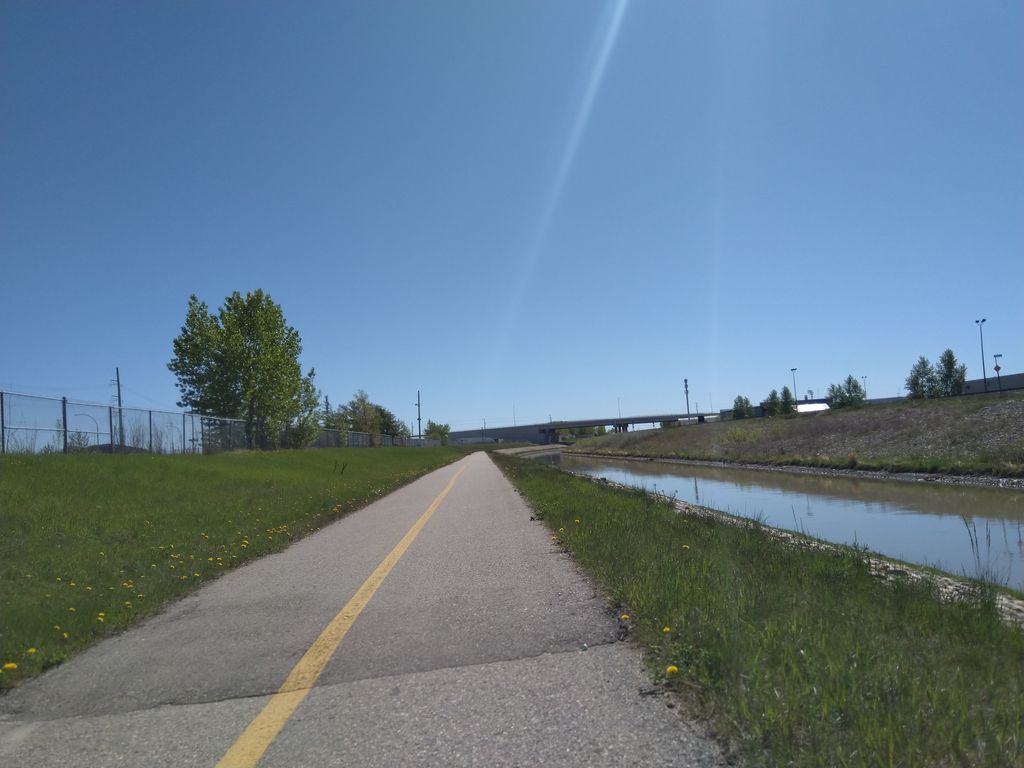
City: calgary